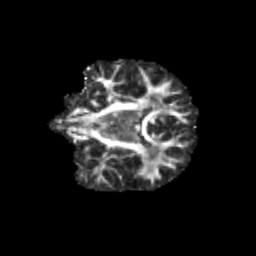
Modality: FA
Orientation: coronal
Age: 11
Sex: male
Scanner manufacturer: siemens
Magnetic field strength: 3 T
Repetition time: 3.8 s
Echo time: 0.07 s